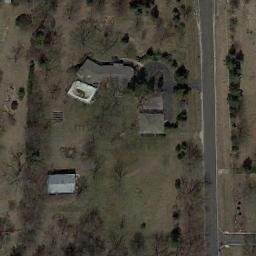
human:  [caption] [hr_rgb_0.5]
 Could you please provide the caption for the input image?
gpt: There are several houses of various sizes and many withered trees in a sparse residential area, And a road .

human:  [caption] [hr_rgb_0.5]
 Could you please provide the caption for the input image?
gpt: There is a road next to the sparse residential .

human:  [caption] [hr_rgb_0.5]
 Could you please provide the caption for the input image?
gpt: The sparse residential is on the bare land next to some trees and a road .

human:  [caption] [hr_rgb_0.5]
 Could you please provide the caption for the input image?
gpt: There are circular swimming pools beside this house .

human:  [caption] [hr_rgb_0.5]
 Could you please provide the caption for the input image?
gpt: A sparse residential area with some brown trees and several buildings .